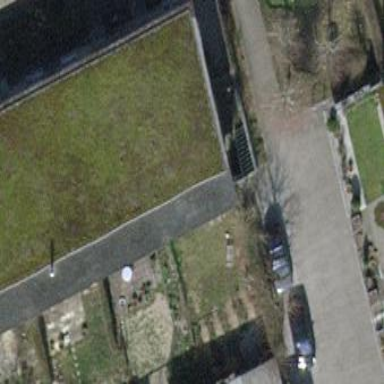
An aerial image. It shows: Terrace building.